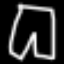
Label: pants